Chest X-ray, PA view. Patient: 53 years old, sex F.
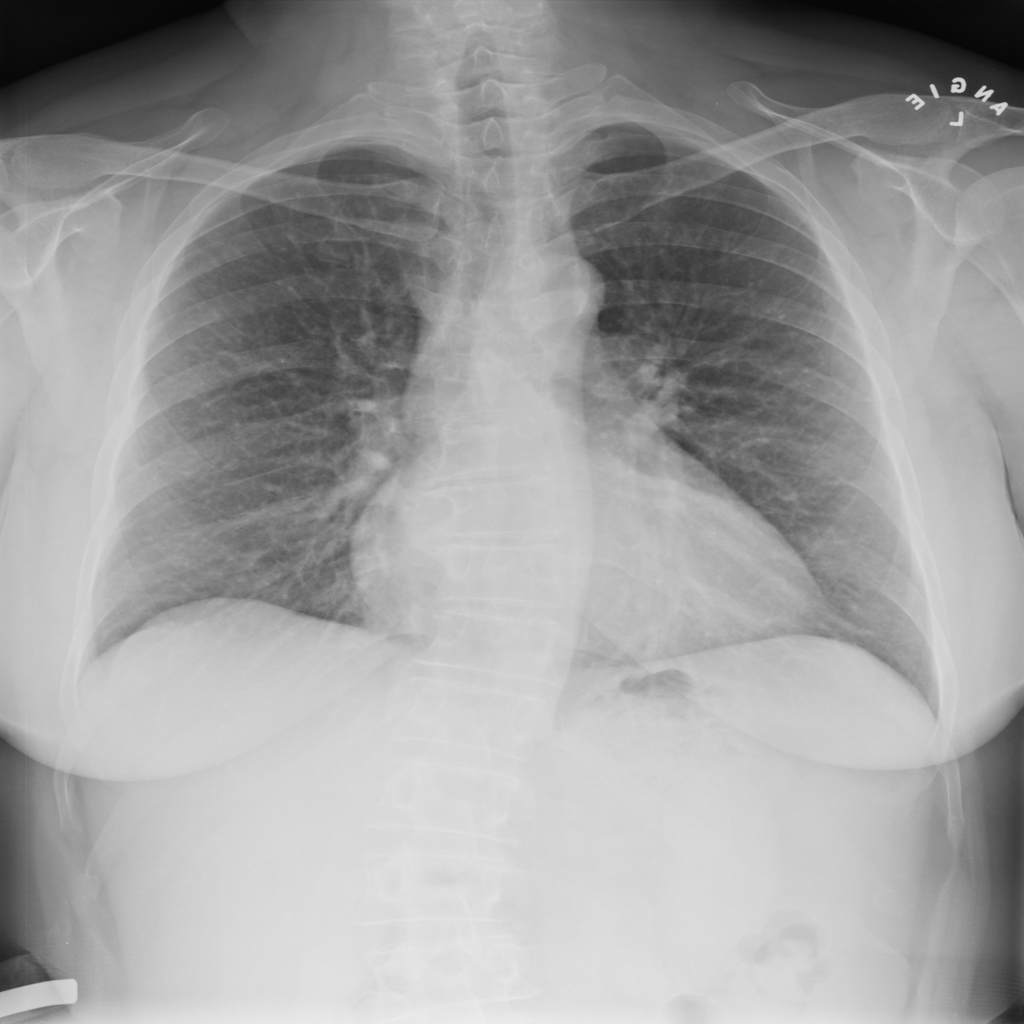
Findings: No Finding